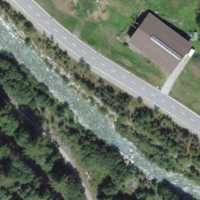
EUNIS habitat code: 31
Species observed at this site:
Tanacetum vulgare